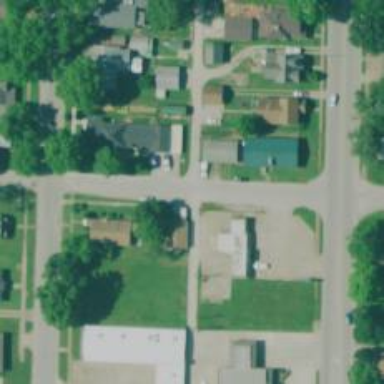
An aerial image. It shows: Alley classified as service road.